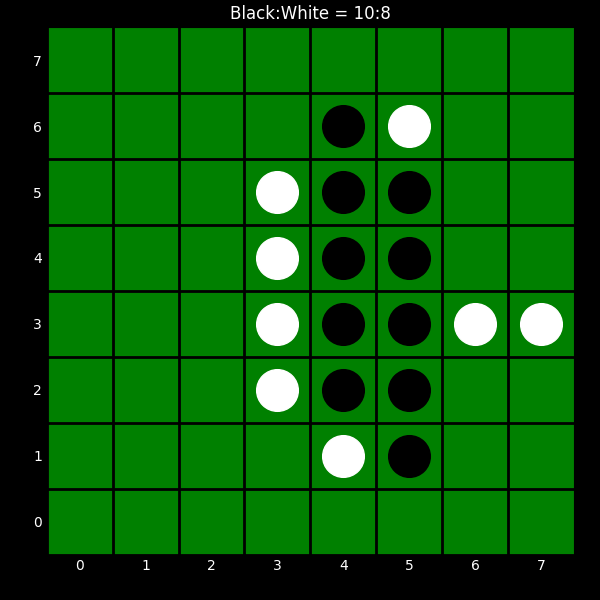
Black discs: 10
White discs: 8